Interaction volume radius: 5 \u00c5
Interaction volume height: 25 \u00c5
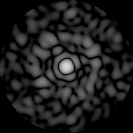
Disorder parameter: 0.8567